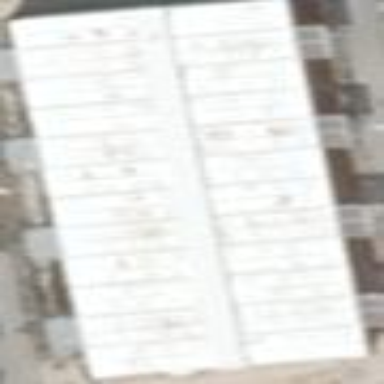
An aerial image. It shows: Container building.